Field crop: maize
Growth stage: 2
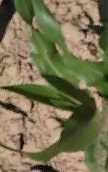
Species: maize